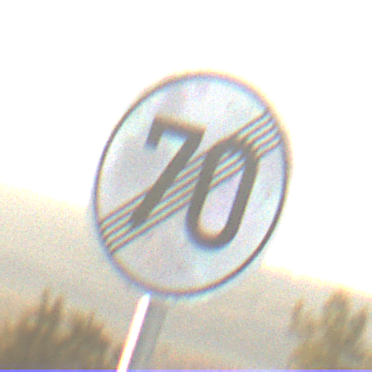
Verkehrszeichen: EndeGeschwindigkeit70
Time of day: SunriseSunset
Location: Outdoor (Nature)
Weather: PartlyCloudy
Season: NotSpecified
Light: Natural